Interaction volume radius: 10 \u00c5
Interaction volume height: 25 \u00c5
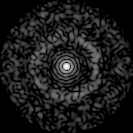
Disorder parameter: 0.8263